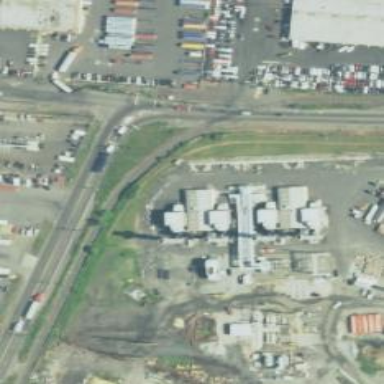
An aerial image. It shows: Gas turbine generator is in use.